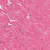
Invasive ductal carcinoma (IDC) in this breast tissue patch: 0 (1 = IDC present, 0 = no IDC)